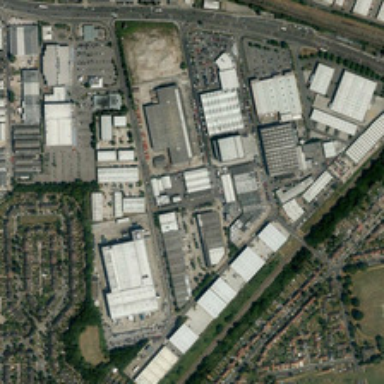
Beside the road is a factory and a residential area separated by two lines of trees .